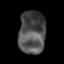
Tissue: lung
Cell type: T cells
Senescence score: 0.2055
Nuclear area (px): 1130
Mean DAPI intensity: 79.188